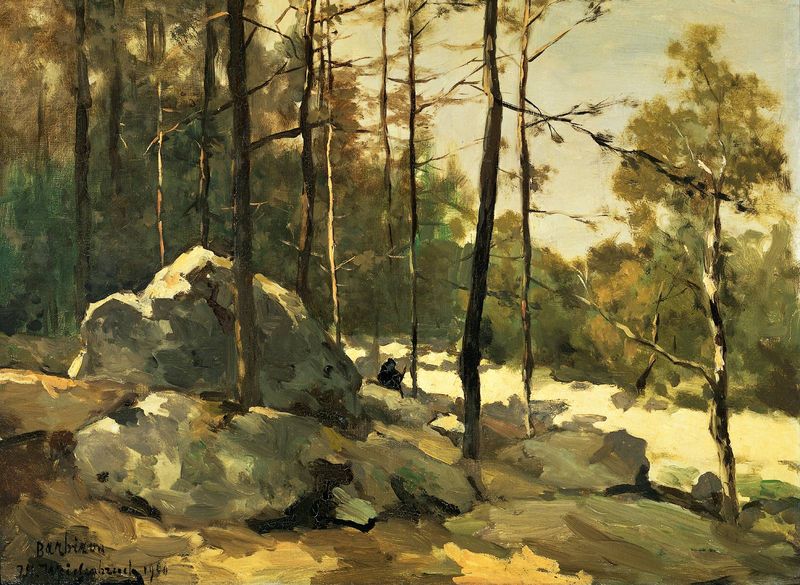
Titel: Wald bei Barbizon
Künstler: Hendrik Johannes Weissenbruch
Standort: Amsterdam
Institution: Rijksmuseum
Schlagwörter: berg, blau, blätter, dunkel, felsen, gemälde, himmel, laub, mann, schatten, wasser, baumstämme, bäume, cezanne, fluss, gelb, grün, impressionismus, landschaft, sand, ufer, äste, braun, grau, hell, licht, schwarz, weiss, weg, malerei, mensch, stein, steine, bild, signatur, öl, ast, baumstamm, birke, birken, erde, horizont, hügel, natur, spiegelung, zweige, sonne, boden, kontrast, wald, sommer, fels, hang, romantik, stämme, impressionistisch, eindruck, impression, findlinge, lichtung, senkrecht, verschwommen, wanderer, felsbrocken, grü, waldweg, gelbgrün, grüngelb, bikre